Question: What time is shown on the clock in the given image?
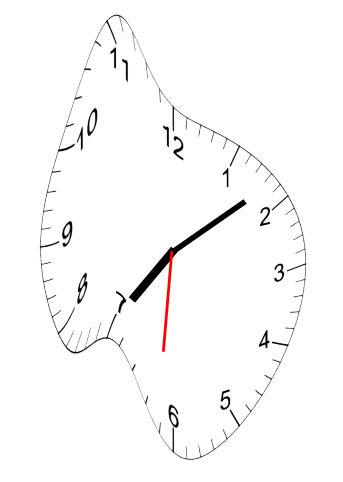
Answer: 07:08:31